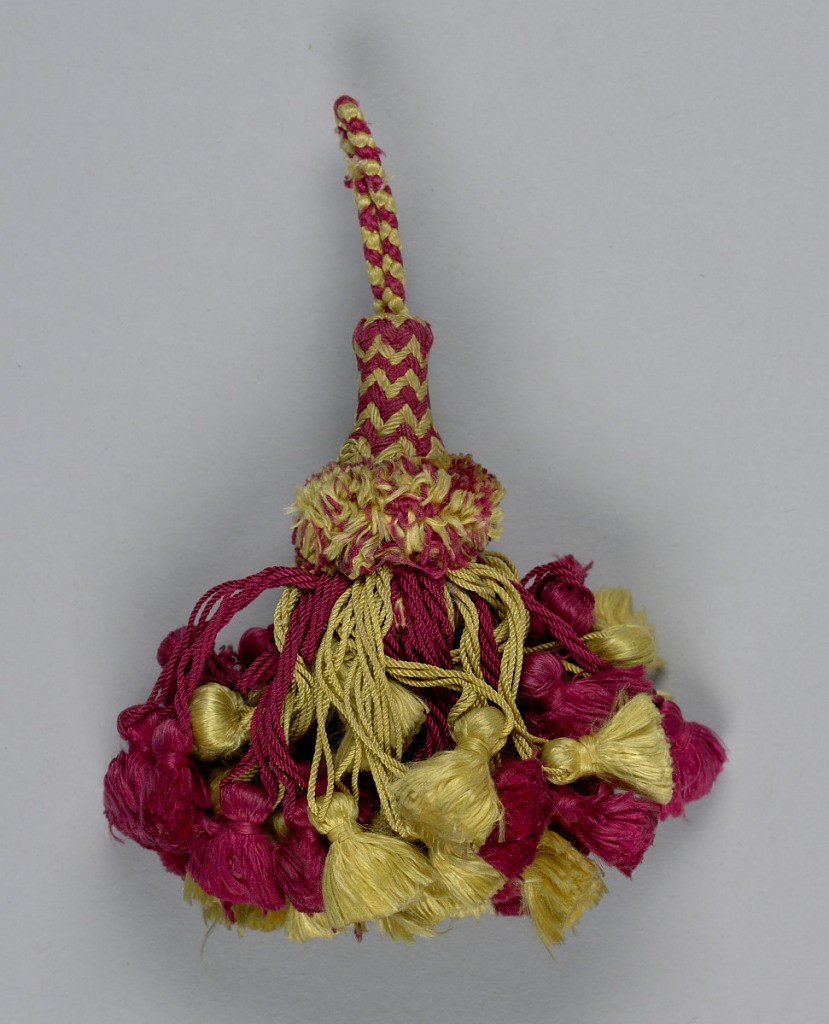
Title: Tassel
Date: late 17th century
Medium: silk, wooden core
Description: Skirt of red and yellow silk threads, twisted and looped and each supporting a small tassel. Collar of cut threads. Head, cylindrical and broadening toward the base, is covered with red and green threads in a chevron pattern. Loop is braided red and yellow silk threads.